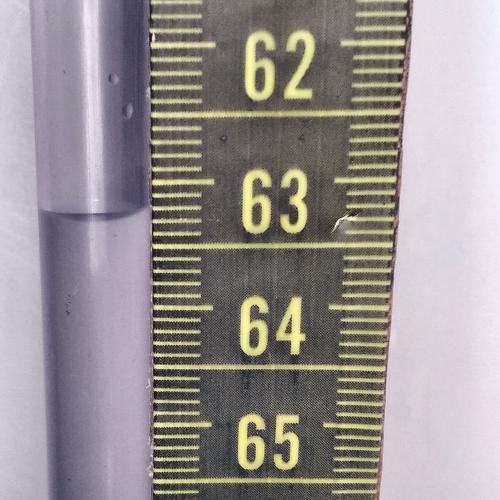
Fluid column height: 63.2 cm